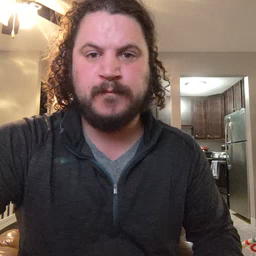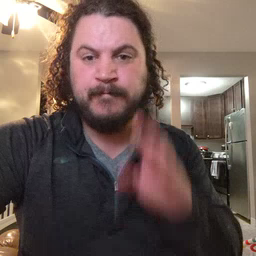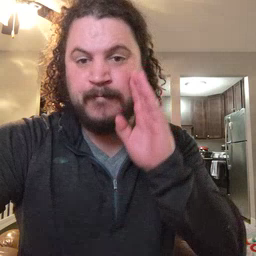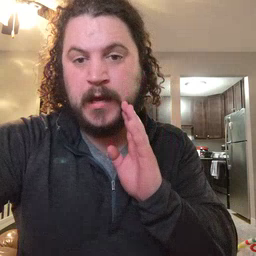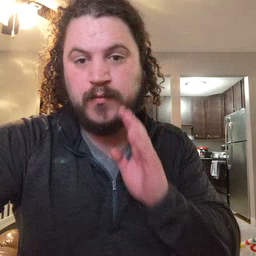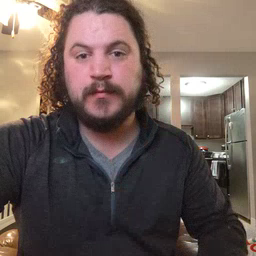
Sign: brown